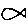
Label: fish